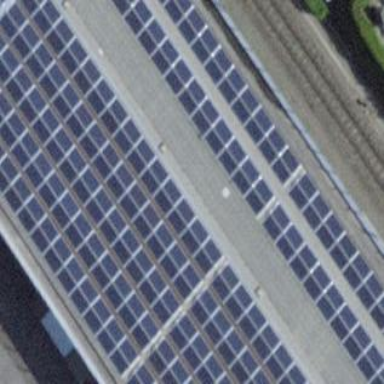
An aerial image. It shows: Solar power generator using photovoltaic panels.